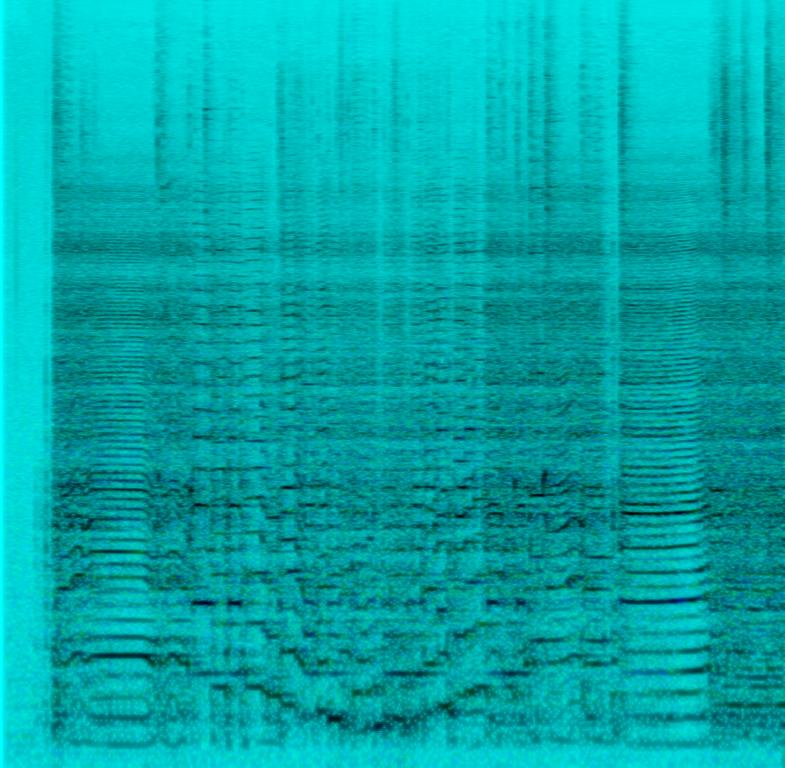
The song is an instrumental guitar solo. The song tempo is medium with a racy electric guitar solo with a show of technique of note bending, tremolo and playing rhythmically. The song is home video and an average quality recording.